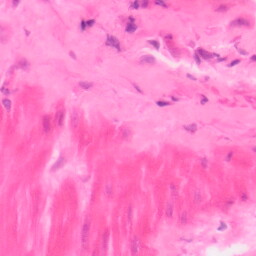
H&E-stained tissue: Colon